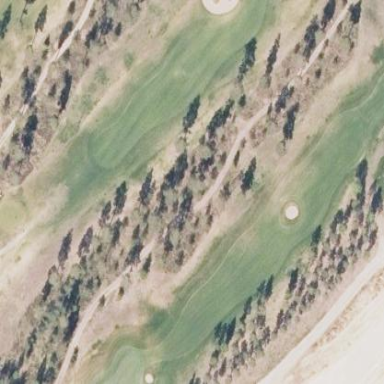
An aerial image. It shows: Golf fairway surrounded by grass.